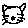
Label: cat